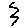
Label: zigzag